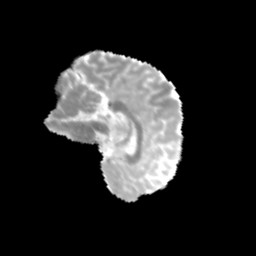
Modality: MD
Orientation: sagittal
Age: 10
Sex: female
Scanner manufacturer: siemens
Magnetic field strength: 3 T
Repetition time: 3.8 s
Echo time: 0.07 s